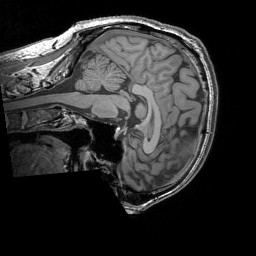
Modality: T1w
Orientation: sagittal
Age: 43
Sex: male
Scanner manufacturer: siemens
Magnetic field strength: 3 T
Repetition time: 1.83 s
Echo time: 0.00303 s